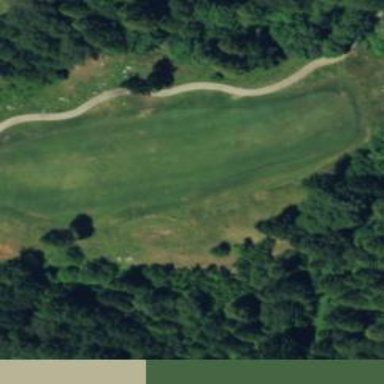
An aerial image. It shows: Golf hole.